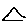
Label: triangle